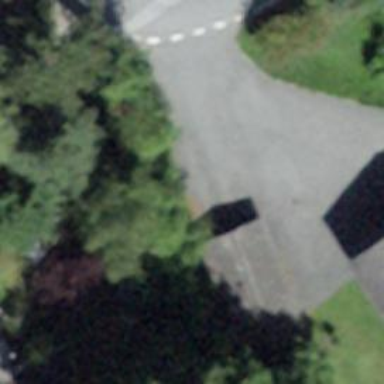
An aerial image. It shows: Parking aisle designated as service road.